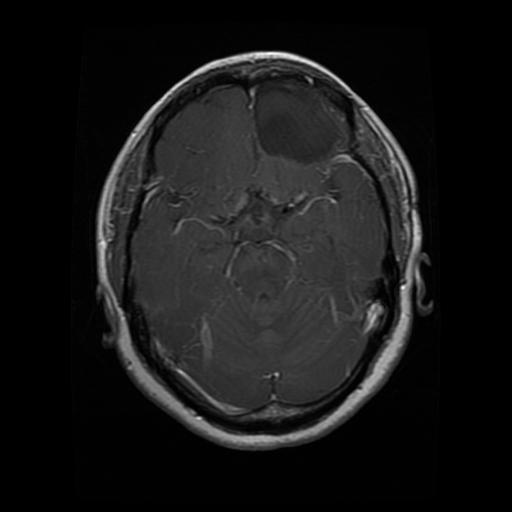
Label: glioma